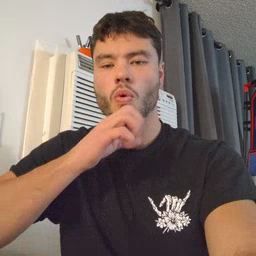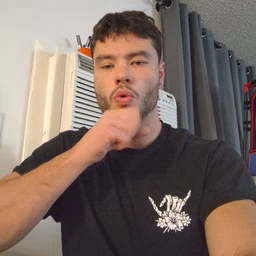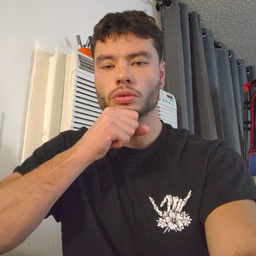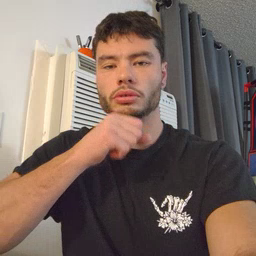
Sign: orange